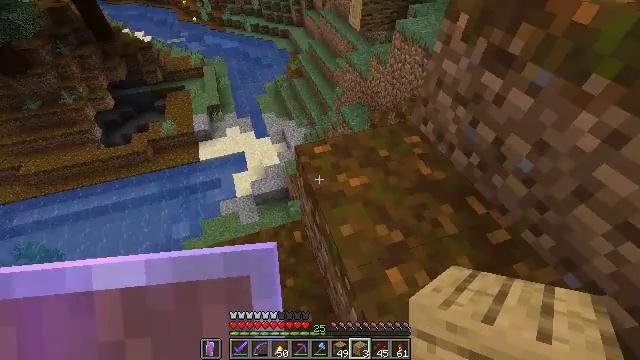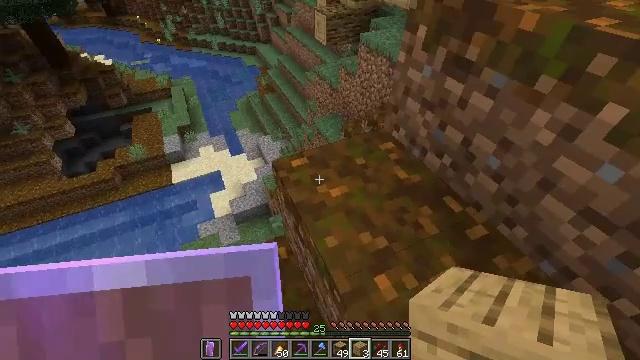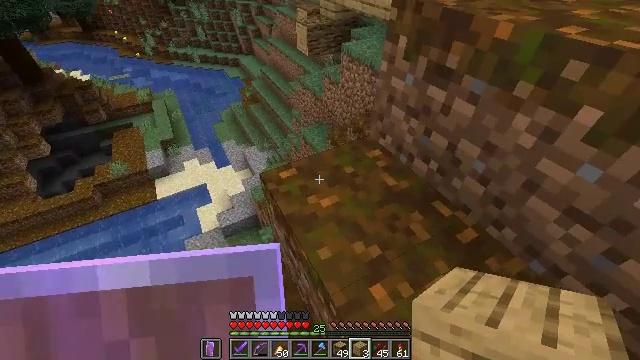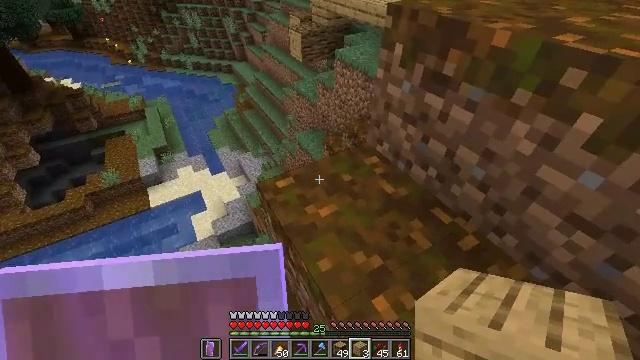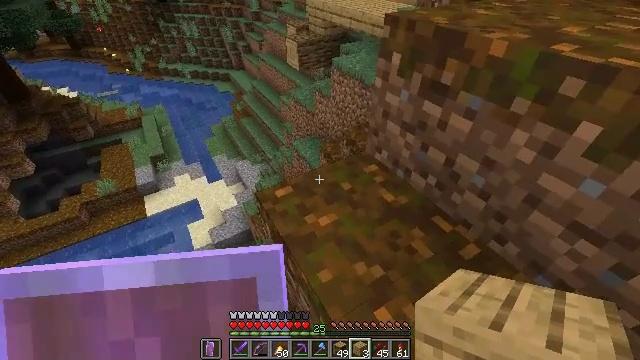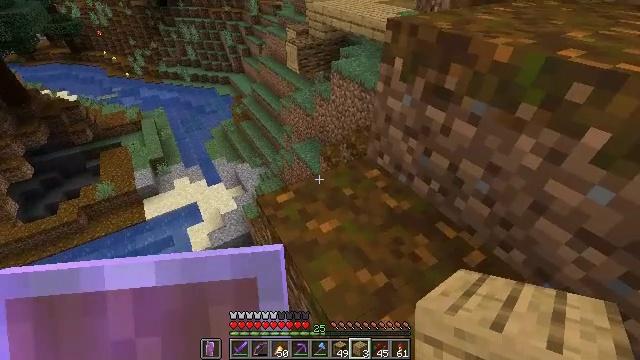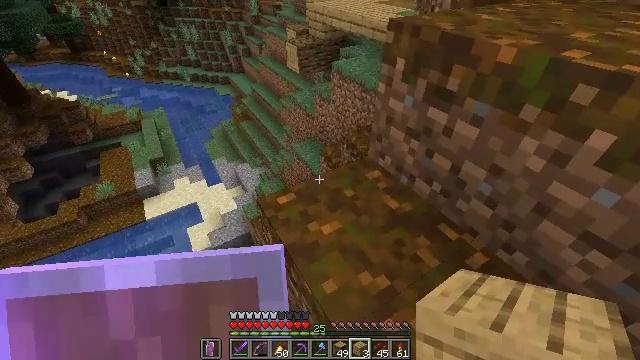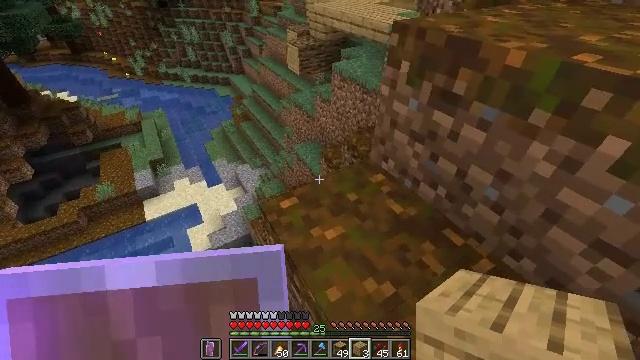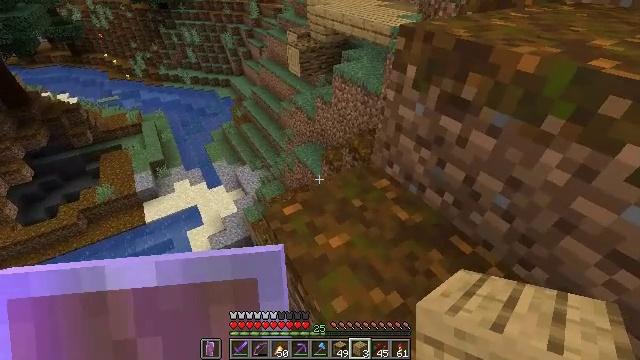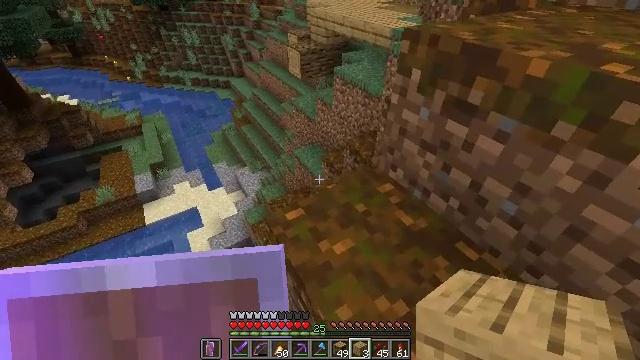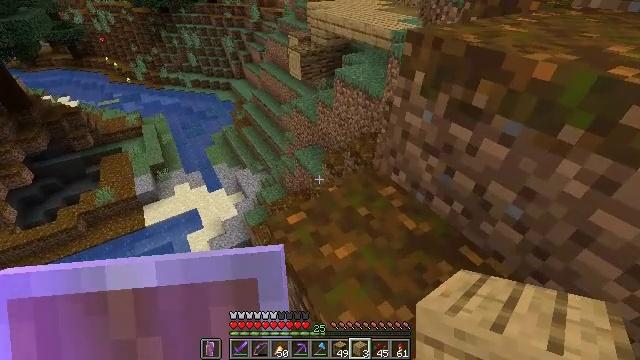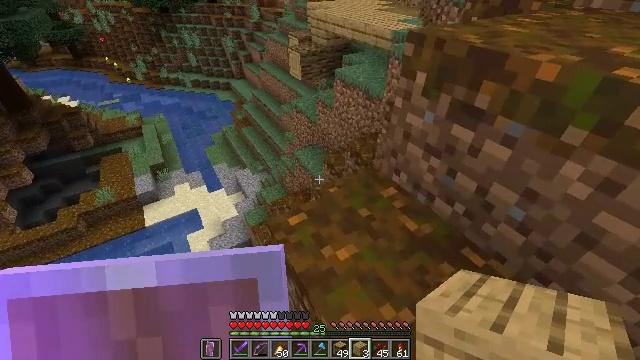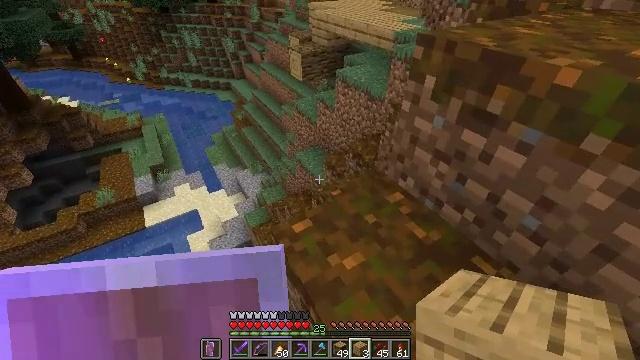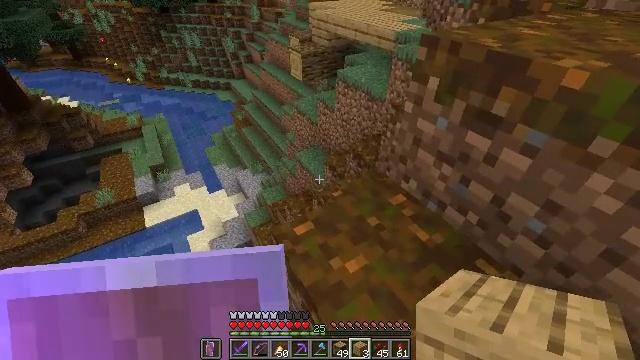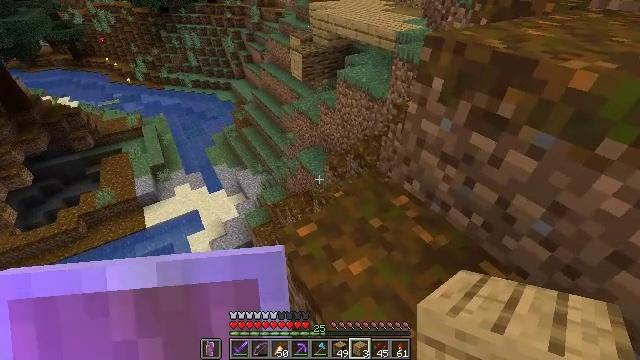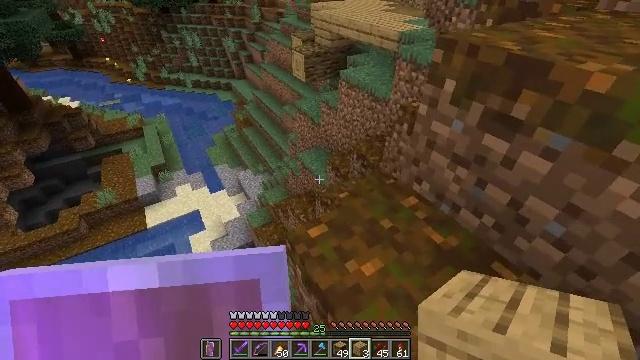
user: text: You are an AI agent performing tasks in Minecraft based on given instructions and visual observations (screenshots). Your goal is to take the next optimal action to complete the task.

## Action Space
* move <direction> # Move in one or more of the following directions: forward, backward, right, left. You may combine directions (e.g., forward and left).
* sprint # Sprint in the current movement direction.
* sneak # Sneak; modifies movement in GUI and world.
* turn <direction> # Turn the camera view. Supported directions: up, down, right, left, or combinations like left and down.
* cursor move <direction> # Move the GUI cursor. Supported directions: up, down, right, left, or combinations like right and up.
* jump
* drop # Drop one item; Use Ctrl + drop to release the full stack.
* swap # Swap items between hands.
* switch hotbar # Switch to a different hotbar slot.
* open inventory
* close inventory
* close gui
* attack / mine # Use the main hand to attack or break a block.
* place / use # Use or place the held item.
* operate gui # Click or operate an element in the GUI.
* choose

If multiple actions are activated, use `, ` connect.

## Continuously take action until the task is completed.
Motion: motion action
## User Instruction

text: Break the oak slab to get it back.
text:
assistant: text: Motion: move left, sneak, turn right and up
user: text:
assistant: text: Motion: move left, sneak, turn right and up
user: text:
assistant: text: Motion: move left, sneak, turn right and up
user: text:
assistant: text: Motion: move left, sneak, turn up
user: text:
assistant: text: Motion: move left, sneak
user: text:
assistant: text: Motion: move left, sneak
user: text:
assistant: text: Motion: move left, sneak
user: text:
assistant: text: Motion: move left, sneak
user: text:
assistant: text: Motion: move left, sneak
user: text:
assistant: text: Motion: move left, sneak
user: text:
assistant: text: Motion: move left, sneak
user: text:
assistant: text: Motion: move left, sneak
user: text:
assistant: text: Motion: move left, sneak
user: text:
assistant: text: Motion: move left
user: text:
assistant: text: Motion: move left
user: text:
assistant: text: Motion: move left
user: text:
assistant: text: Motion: no_op
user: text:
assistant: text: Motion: no_op
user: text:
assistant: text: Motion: sneak
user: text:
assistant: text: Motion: sneak, turn up
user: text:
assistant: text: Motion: sneak, turn up
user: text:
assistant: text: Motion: sneak, turn up
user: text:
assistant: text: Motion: sneak
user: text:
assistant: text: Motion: sneak
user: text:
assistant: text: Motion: sneak
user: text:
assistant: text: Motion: move left, sneak
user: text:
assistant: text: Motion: move left, sneak
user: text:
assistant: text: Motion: move left, sneak
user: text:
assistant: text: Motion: move left, sneak, turn up
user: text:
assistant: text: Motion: move left, sneak, turn right and up